Aerial crown-view tile of a tropical tree (Barro Colorado Island, Panama), acquired 20241112:
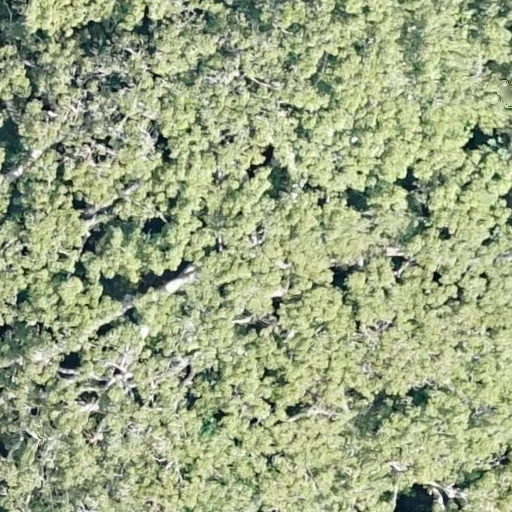
Species: Ceiba pentandra
GBIF accepted scientific name: Ceiba pentandra
Crown area: 1087.464 m²